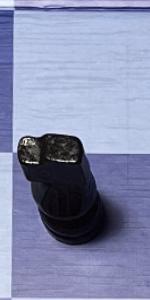
Label: Knight_Black